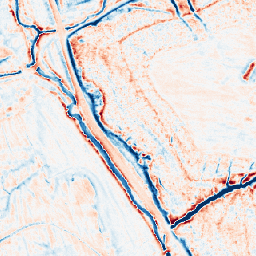
Category: edge_preserving
Decomposition family: anisotropic_diffusion
Decomposition parameters: iterations: 20
kappa: 50
gamma: 0.2
Upsampling method: nearest
Upsampling parameters: scale: 4
Upsampling scale: 4